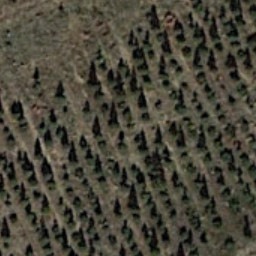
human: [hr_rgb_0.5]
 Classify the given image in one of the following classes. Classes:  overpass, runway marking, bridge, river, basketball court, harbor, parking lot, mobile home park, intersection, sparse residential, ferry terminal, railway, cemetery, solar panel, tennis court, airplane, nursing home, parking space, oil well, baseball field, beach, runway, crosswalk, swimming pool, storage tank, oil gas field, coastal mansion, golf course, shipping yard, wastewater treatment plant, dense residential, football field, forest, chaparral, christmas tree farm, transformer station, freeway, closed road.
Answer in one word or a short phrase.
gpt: christmas tree farm